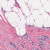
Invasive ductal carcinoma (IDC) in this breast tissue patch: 1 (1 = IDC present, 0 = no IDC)